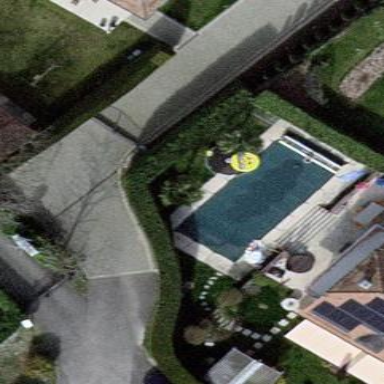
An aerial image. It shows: Swimming pool located in leisure land.